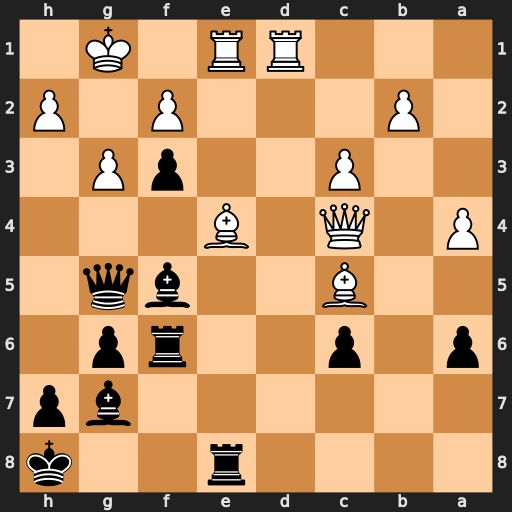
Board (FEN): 4r2k/6bp/p1p2rp1/2B2bq1/P1Q1B3/2P2pP1/1P3P1P/3RR1K1
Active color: b
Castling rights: -
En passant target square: -
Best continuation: Bxe4 Rxe4 Rxe4 Qxe4 Qxc5